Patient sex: F
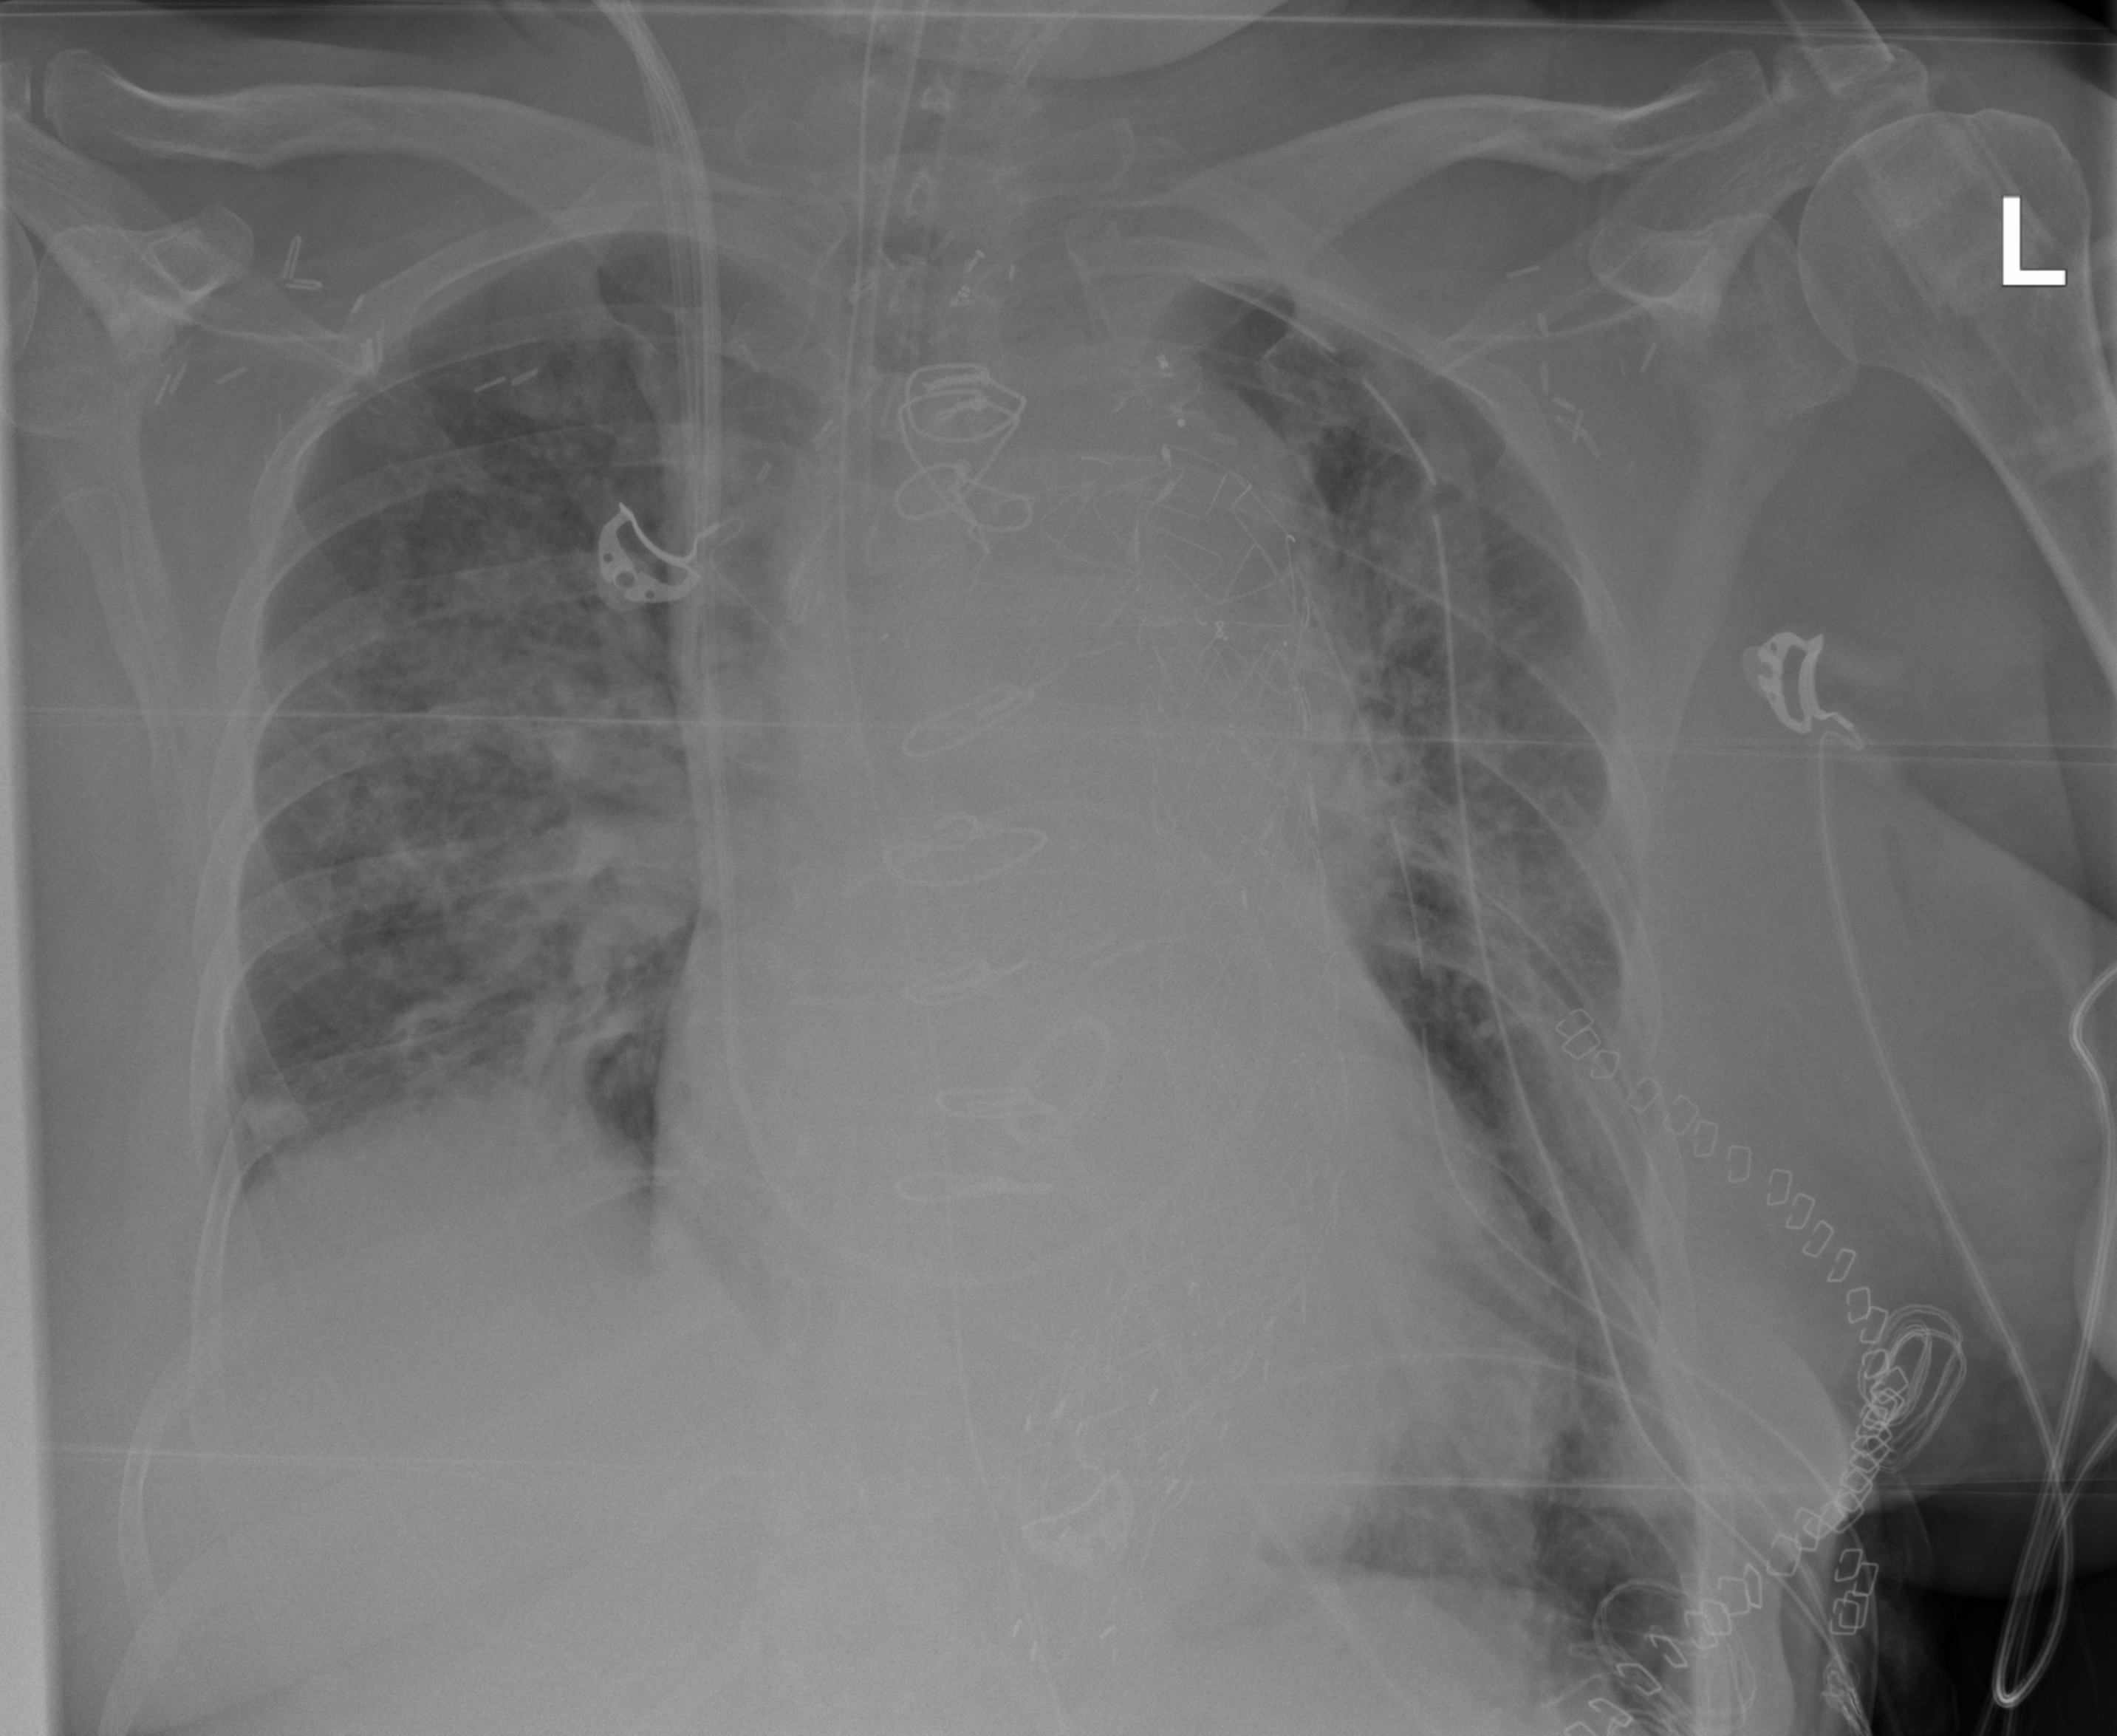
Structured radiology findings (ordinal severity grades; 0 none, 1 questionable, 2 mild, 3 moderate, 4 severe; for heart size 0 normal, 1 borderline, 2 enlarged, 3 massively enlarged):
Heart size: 1
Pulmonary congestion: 2
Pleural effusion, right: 0
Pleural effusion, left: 0
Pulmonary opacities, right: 3
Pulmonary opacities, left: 2
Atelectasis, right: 3
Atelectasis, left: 2